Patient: sex F, age 67
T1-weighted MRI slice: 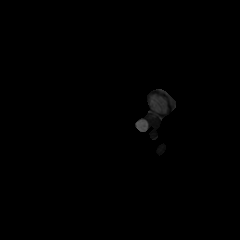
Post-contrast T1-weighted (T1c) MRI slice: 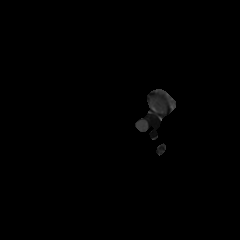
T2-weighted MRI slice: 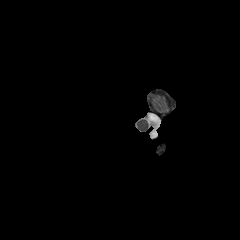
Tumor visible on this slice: no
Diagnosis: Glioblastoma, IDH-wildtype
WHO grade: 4